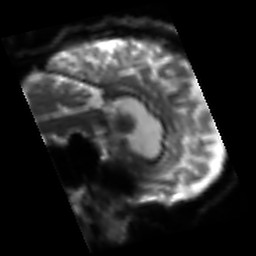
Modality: sbref
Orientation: sagittal
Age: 56
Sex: male
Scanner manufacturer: siemens
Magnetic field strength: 3 T
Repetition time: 3.2 s
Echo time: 0.081 s